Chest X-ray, PA view. Patient: 60 years old, sex M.
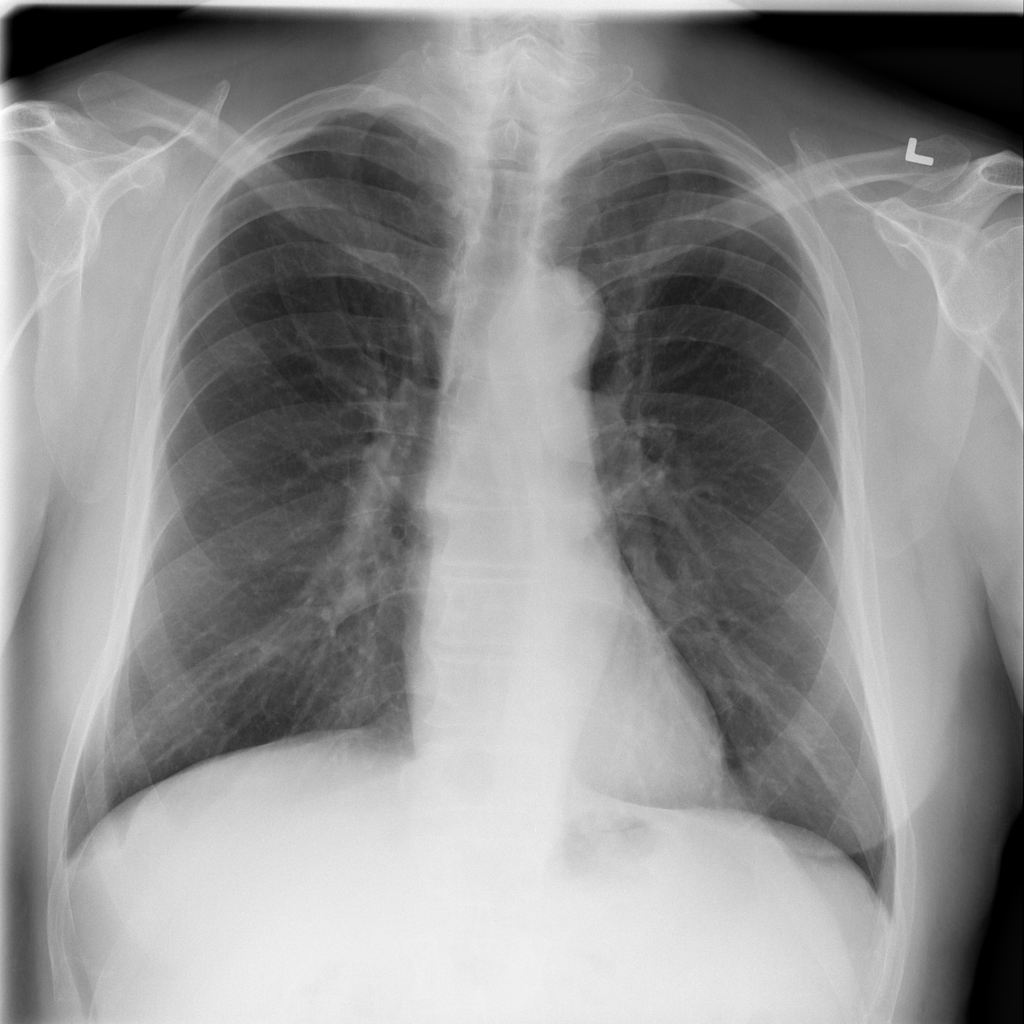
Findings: No Finding